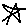
Label: star